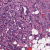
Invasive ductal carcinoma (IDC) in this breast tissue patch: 1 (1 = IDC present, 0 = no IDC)